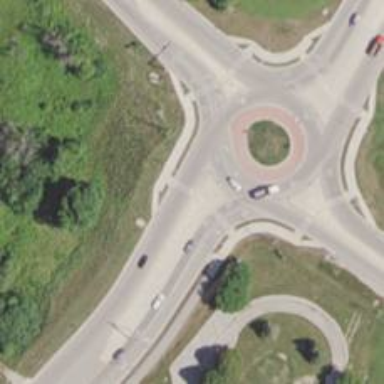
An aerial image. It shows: Path leading to traffic island.